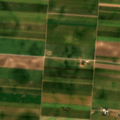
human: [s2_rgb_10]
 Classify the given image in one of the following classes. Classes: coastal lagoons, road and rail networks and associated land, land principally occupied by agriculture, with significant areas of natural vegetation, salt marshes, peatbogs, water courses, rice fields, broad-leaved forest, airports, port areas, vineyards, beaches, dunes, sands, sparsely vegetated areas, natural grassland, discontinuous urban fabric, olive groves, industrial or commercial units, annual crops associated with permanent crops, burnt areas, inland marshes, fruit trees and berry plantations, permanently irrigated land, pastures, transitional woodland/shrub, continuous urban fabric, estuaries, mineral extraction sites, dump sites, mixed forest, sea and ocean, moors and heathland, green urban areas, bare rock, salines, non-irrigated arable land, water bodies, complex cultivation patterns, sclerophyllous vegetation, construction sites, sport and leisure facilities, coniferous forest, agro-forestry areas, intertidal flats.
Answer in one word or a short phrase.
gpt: non-irrigated arable land